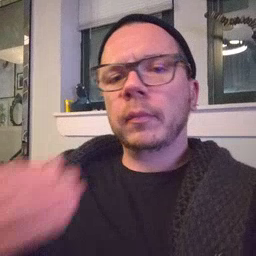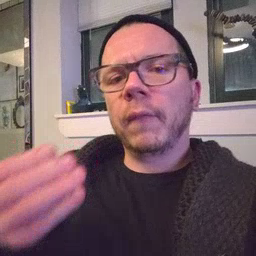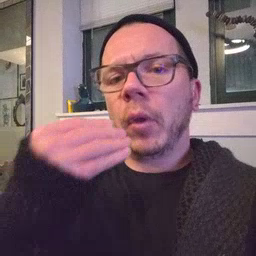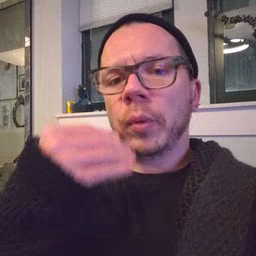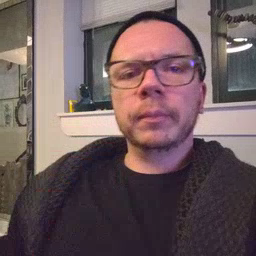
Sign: food